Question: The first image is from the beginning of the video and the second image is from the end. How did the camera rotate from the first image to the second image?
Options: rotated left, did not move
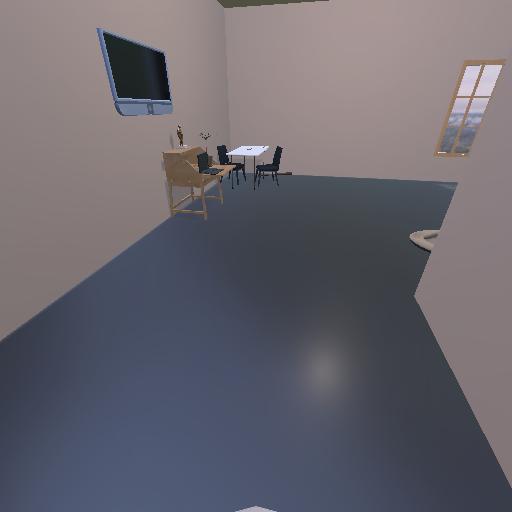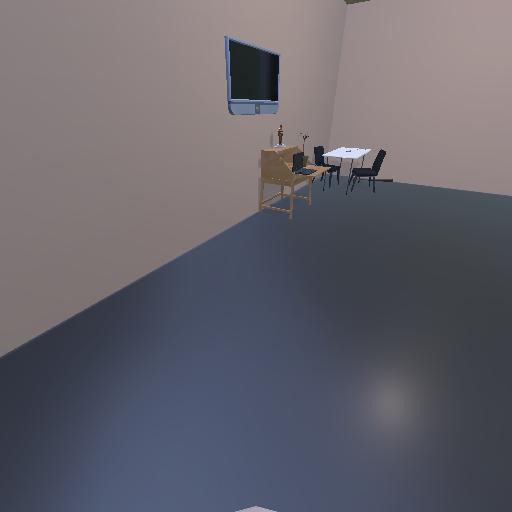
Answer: rotated left